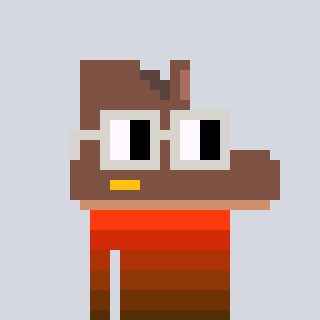
a pixel art character with square light gray glasses, a boot-shaped head and a gunk-colored body on a cool background